Field crop: maize
Growth stage: 2
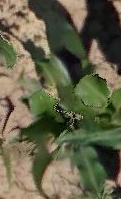
Species: maize